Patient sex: M
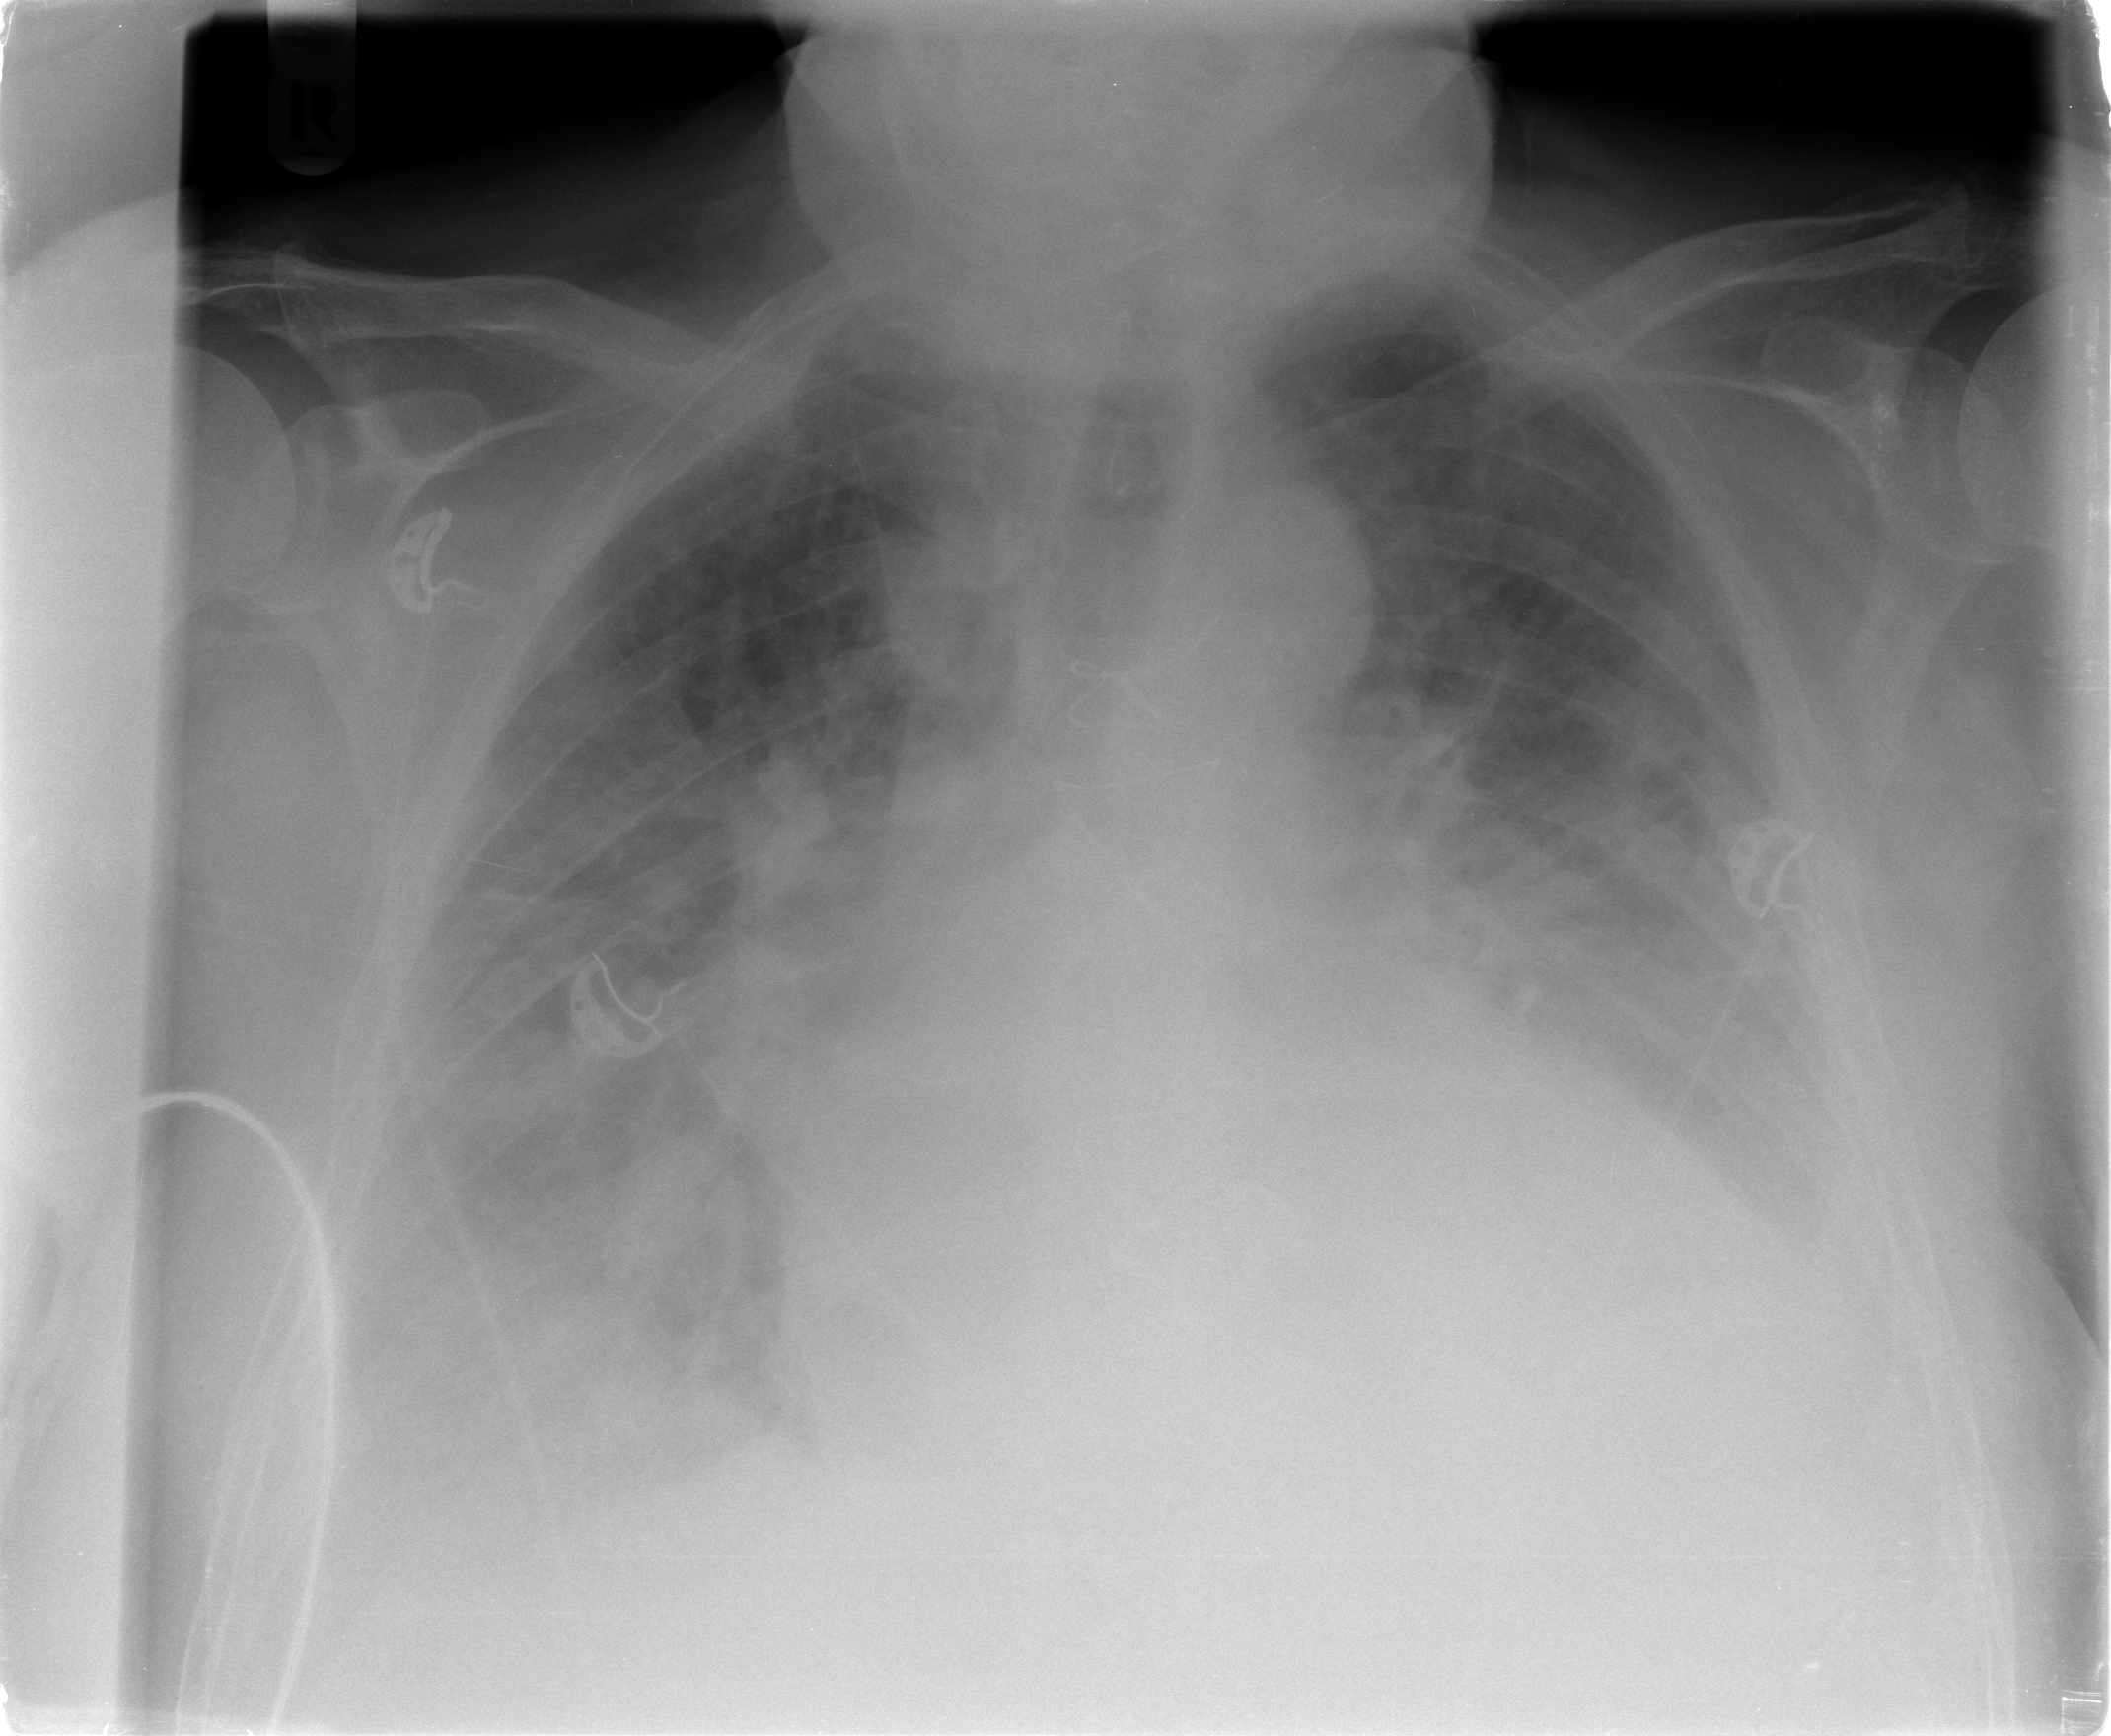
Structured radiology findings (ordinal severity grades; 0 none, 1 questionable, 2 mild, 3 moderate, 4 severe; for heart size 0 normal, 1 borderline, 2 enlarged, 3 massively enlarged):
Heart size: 3
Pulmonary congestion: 3
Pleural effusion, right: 2
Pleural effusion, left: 2
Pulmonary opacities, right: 2
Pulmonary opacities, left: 2
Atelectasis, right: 3
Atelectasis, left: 3